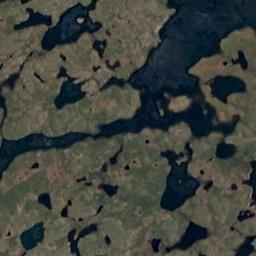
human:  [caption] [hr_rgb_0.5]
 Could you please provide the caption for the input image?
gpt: Some waters of different sizes are surrounded by wetlands .

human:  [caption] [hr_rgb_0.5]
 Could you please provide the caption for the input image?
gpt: The wetland consists of bare land and water .

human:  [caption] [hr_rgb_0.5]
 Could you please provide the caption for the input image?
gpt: There is a large land mixed with green and brown in the river in a wetland .

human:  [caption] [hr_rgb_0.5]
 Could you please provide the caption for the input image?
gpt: There are several small islands in the waters of this wetland .

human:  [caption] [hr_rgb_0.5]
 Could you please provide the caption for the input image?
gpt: There are many water areas and some green areas on the wetland .